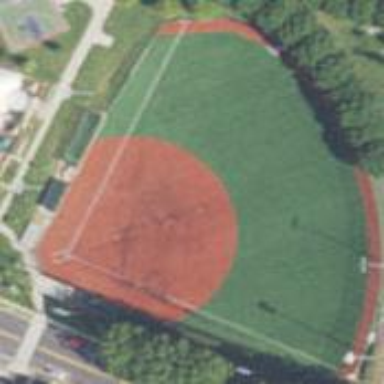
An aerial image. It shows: Baseball pitch for leisure land.